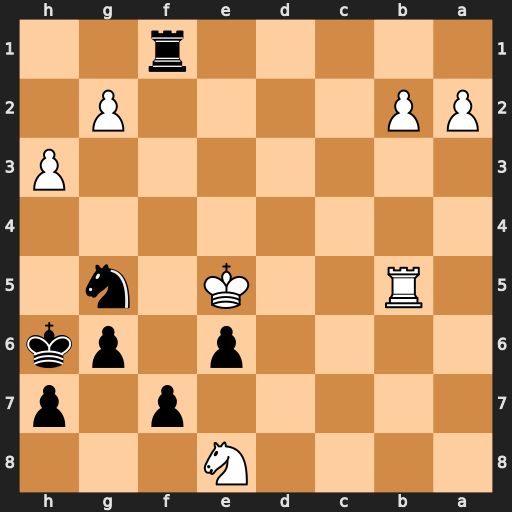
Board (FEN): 4N3/5p1p/4p1pk/1R2K1n1/8/7P/PP4P1/5r2
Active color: b
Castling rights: -
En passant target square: -
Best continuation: Rf5+ Kd4 Rxb5